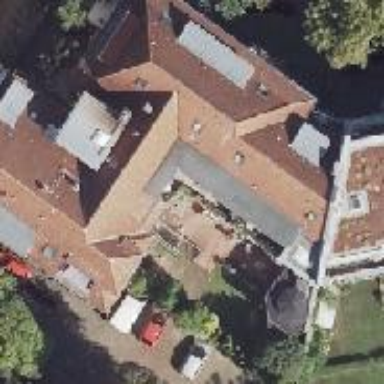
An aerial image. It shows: Hipped roof apartment building.